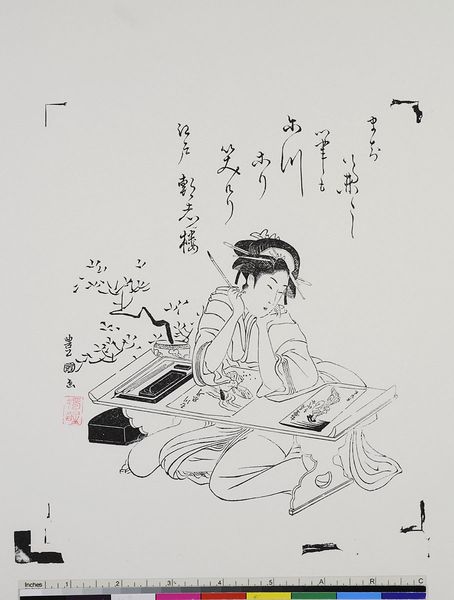
Künstler: Utagawa Toyokuni I
Standort: Hamburg
Institution: Museum für Kunst und Gewerbe Hamburg
Schlagwörter: baum, weiß, sitzen, frau, frisur, schwarz, skizze, tisch, zeichen, zeichnung, arm, bild, hände, blatt, holzschnitt, japan, grafik, druckgraphik, druckgrafik, buchstaben, asiatisch, kunst, stift, schreiben, zeit, kalligraphie, ginko, chinese, druckstock, schwarzlinienschnitt, bonsai, kreativität, edo, zeichenkunst, reproduktionen, druckerzeugnisse, schwarzdruck, künstler, künstlerin, schwarzliniendruck, schwarzlinientechnik, asitatisch, i japanisch, katalana